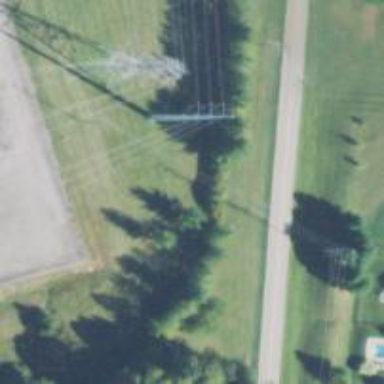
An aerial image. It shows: Power pole.